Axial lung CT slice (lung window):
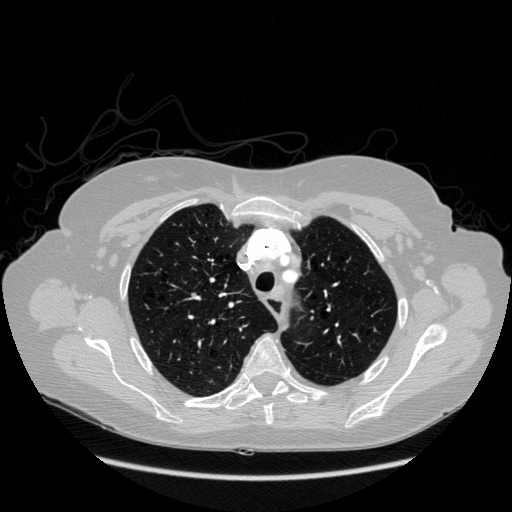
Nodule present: no